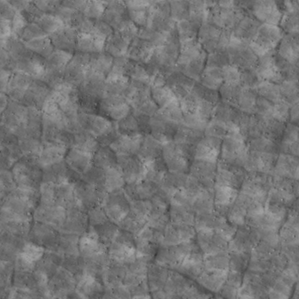
Label: non_frost